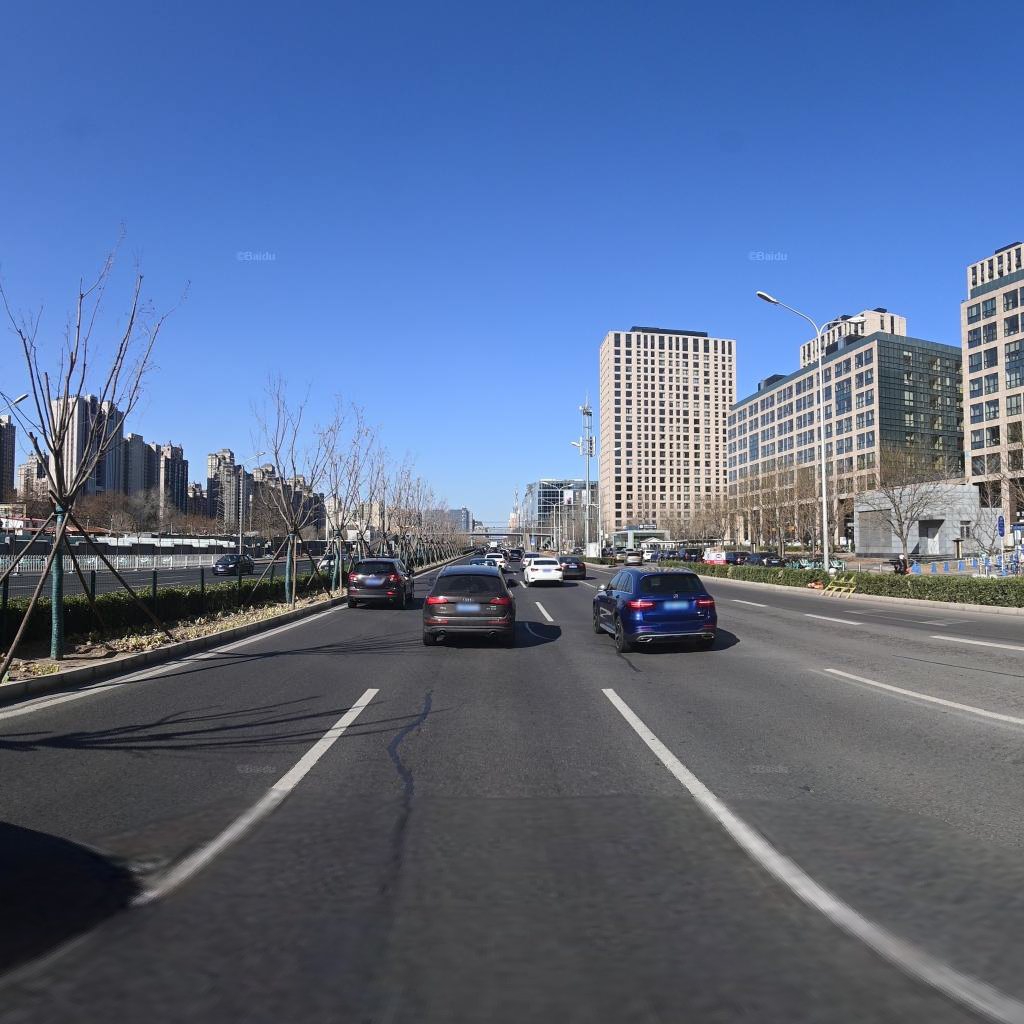
Region: Chaoyang
Road damage annotations: longitudinal patch, longitudinal patch, longitudinal patch, longitudinal patch